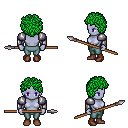
a pixel art fantasy rpg character, female body template, dark elf, purple skin, steel arm armor, teal pants, green curly afro hairstyle, brown shoes, spear, four views (front, back, left, right), 2x2 character sprite sheet, small pixel art, hard edges, no anti-aliasing